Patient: sex M, age 35
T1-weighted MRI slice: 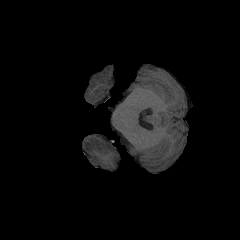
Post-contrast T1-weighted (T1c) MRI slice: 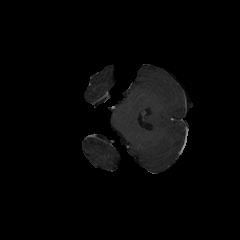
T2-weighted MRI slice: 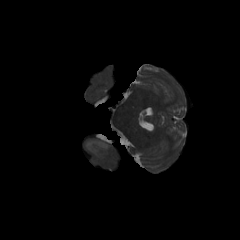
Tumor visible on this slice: yes
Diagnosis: Astrocytoma, IDH-mutant
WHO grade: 4